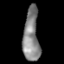
Tissue: lung
Cell type: Epithelial cells
Senescence score: 0.2339
Nuclear area (px): 835
Mean DAPI intensity: 133.206